Question: I have a basic UITableView that I want to enable the style check marks while having no selection style. I have the following snippet:
'''
#define UITableViewCellEditingStyleMultiSelect (3)
- (UITableViewCellEditingStyle)tableView:(UITableView *)tableView
editingStyleForRowAtIndexPath:(NSIndexPath *)indexPath
{
return UITableViewCellEditingStyleMultiSelect;
}
- (UITableViewCell *)tableView:(UITableView *)tableView
cellForRowAtIndexPath:(NSIndexPath *)indexPath
{
UITableViewCell *cell = [[UITableViewCell alloc] initWithStyle:UITableViewCellStyleDefault reuseIdentifier:nil];
cell.selectionStyle = UITableViewCellSelectionStyleNone;
return cell;
}
'''
However, this will never display the check marks on selection (although the empty circles are displayed). Any ideas on how to fix it? I know it uses undocumented features but I'd really like to add support for the check marks. My actual example uses a very customized 'UITableViewCell' and I can't enable the selection style!

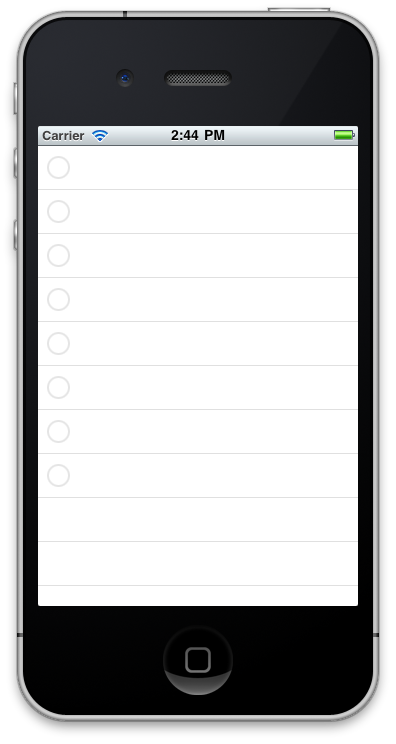
Answer: '''
- (UITableViewCell *)tableView:(UITableView *)tableView cellForRowAtIndexPath:(NSIndexPath *)indexPath {
UITableViewCell *cell = [[UITableViewCell alloc] initWithStyle:UITableViewCellStyleDefault reuseIdentifier:nil];
if (self.tableView.isEditing) {
cell.selectionStyle = UITableViewCellSelectionStyleBlue;
} else {
cell.selectionStyle = UITableViewCellSelectionStyleNone;
}
return cell;
}
-(UITableViewCellEditingStyle) tableView:(UITableView *)tableView editingStyleForRowAtIndexPath:(NSIndexPath *)indexPath {
return UITableViewCellEditingStyleMultiSelect;
}
-(IBAction) switchEditing {
[self.tableView setEditing:![self.tableView isEditing]];
[self.tableView reloadData]; // force reload to reset selection style
}
'''